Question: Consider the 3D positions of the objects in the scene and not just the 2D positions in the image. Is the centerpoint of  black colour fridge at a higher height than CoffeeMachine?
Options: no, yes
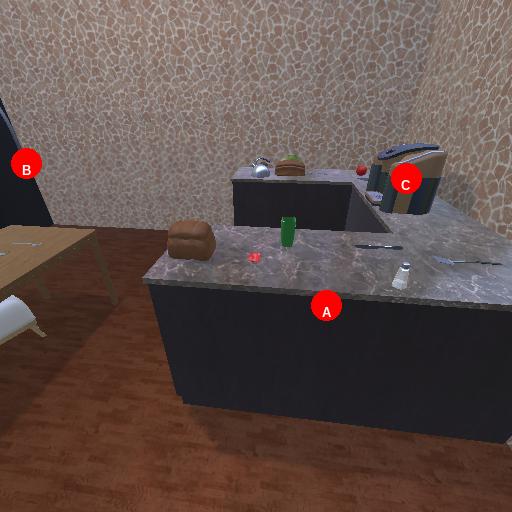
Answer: no